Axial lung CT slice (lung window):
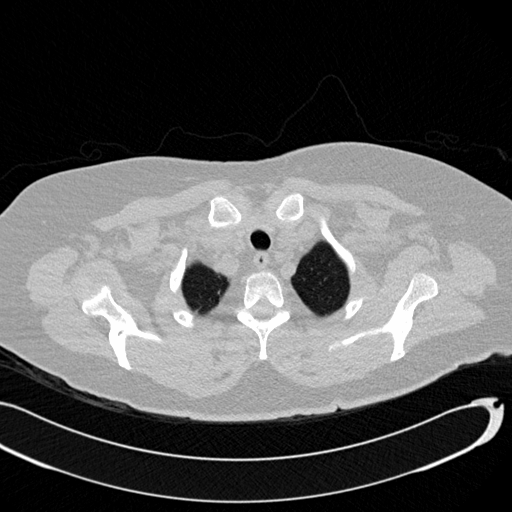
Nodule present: no